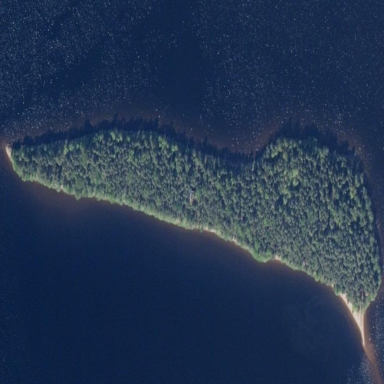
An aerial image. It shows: Islet.